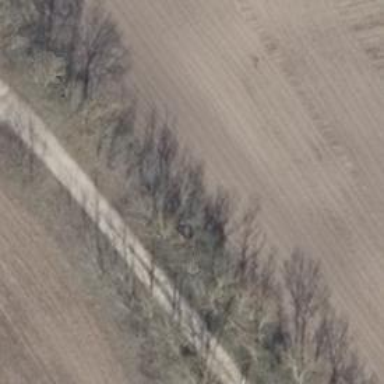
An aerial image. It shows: Row of deciduous broadleaved trees.